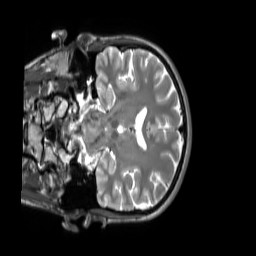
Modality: T2w
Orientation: coronal
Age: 39
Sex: female
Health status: ill
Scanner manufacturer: siemens
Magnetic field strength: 3 T
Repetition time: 2.8 s
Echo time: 0.326 s